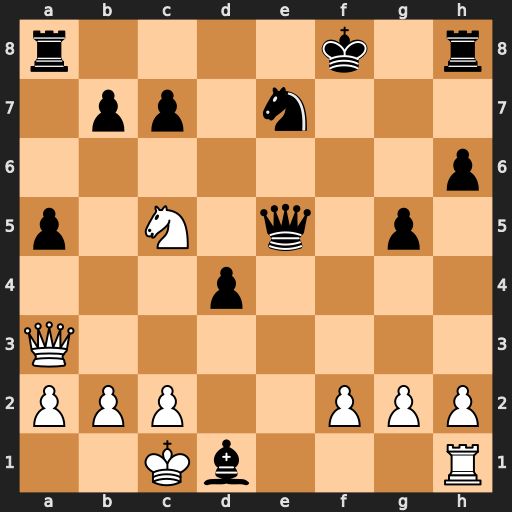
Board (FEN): r4k1r/1pp1n3/7p/p1N1q1p1/3p4/Q7/PPP2PPP/2Kb3R
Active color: w
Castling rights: -
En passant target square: -
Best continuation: Nd7+ Kg7 Nxe5